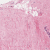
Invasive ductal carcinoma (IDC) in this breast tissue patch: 0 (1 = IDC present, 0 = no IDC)